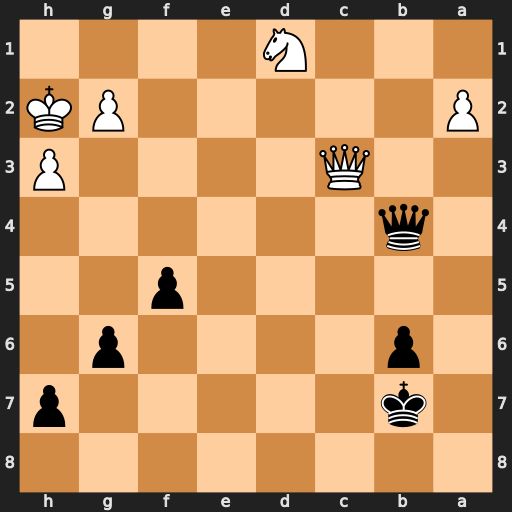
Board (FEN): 8/1k5p/1p4p1/5p2/1q6/2Q4P/P5PK/3N4
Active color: b
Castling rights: -
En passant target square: -
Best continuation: Qd6+ Kh1 Qxd1+